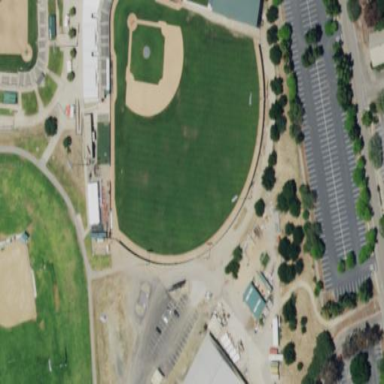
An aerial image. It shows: Grass pitch used for baseball.